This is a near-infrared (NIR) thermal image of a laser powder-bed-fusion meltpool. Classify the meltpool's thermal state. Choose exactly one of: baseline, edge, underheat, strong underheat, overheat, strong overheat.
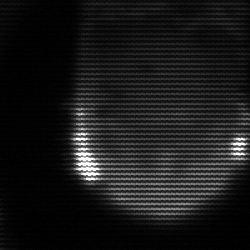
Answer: edge